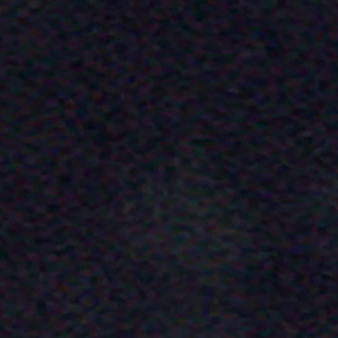
Label: other